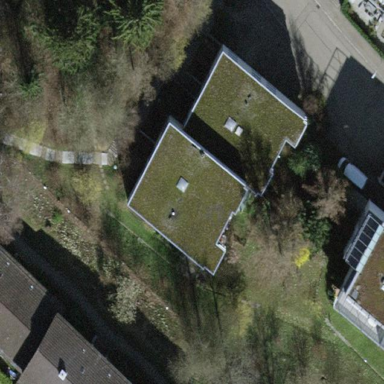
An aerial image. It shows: Flat-roofed apartment building.